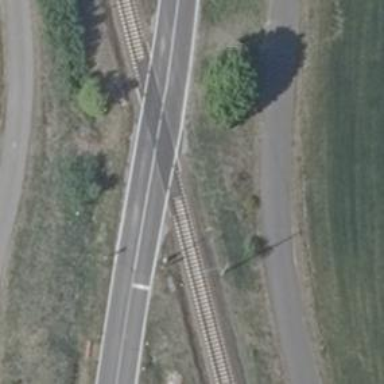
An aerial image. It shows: Level crossing with light signals and saltire markings.